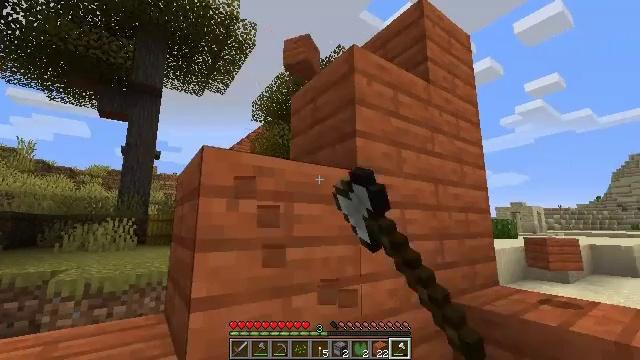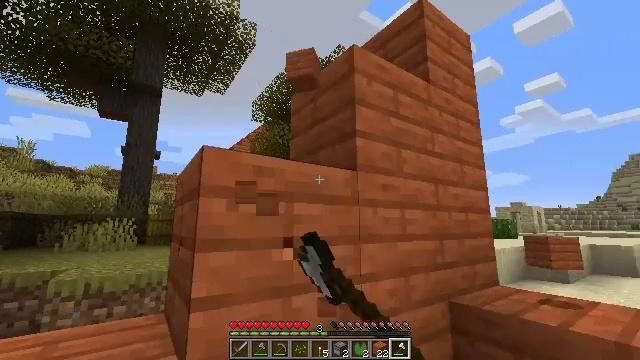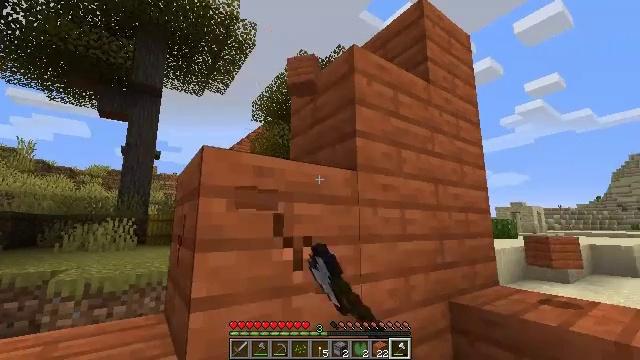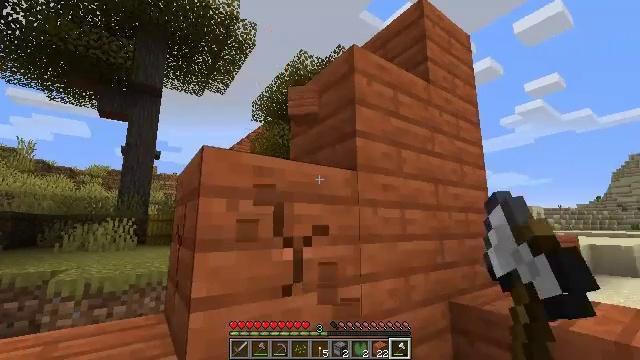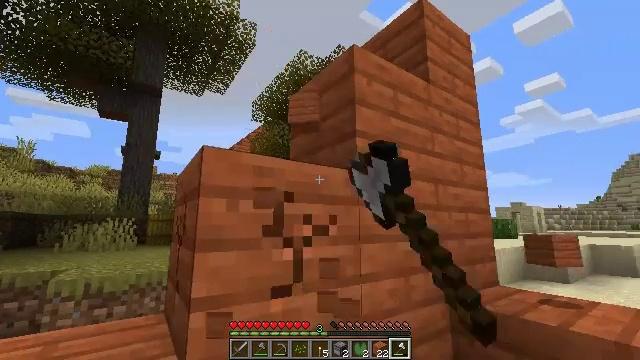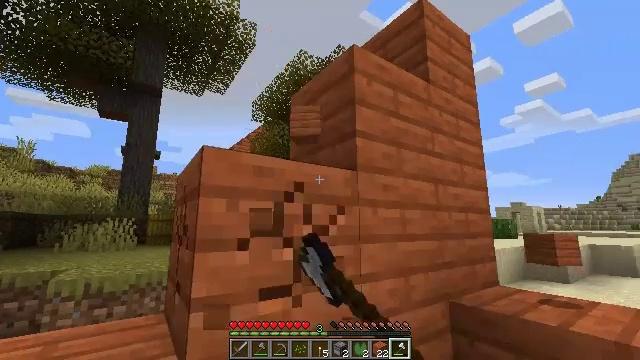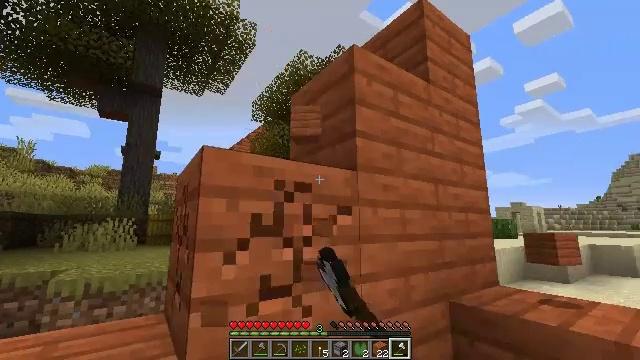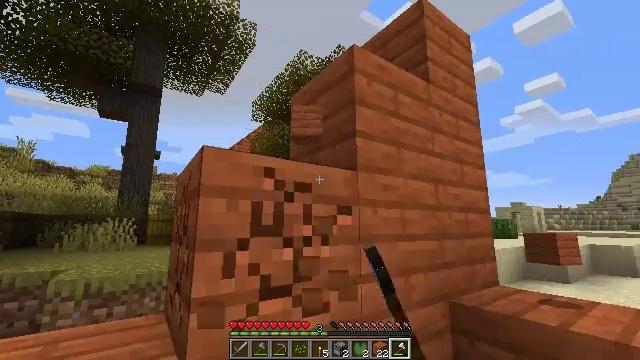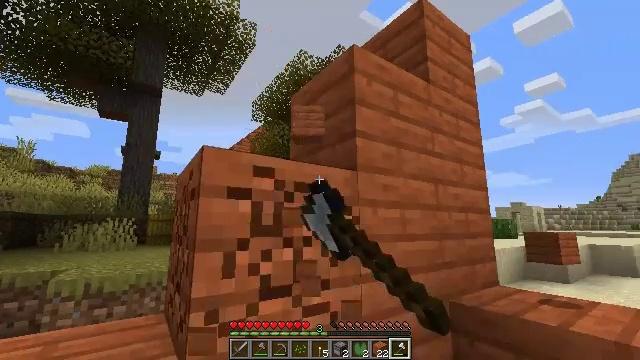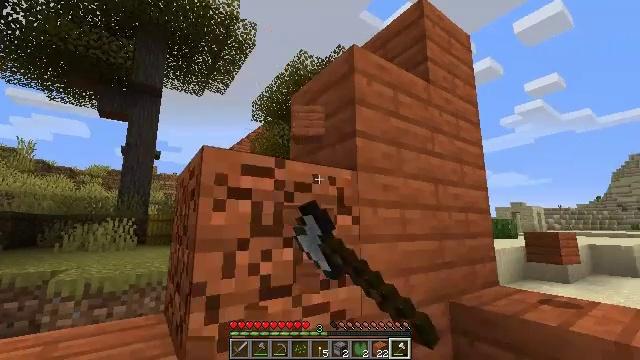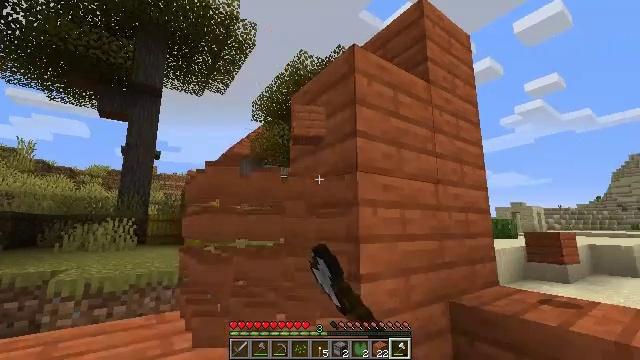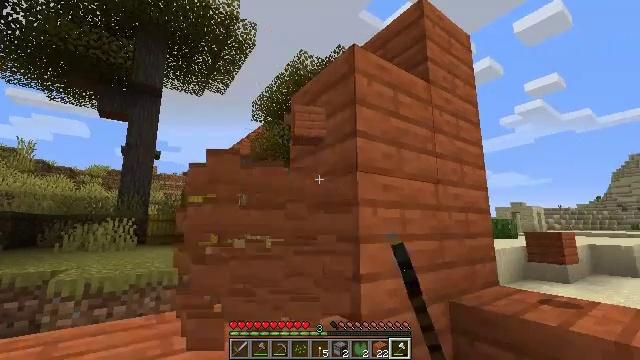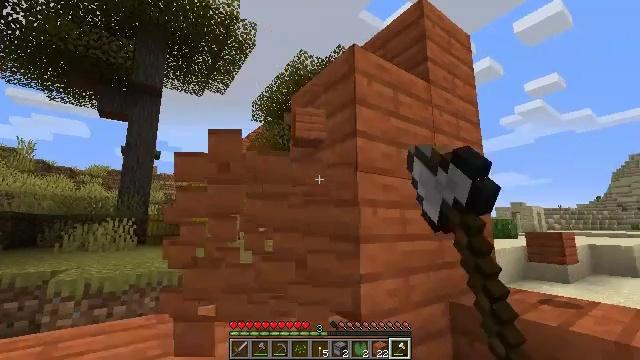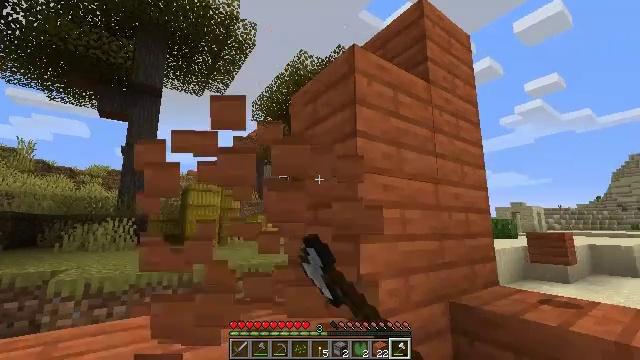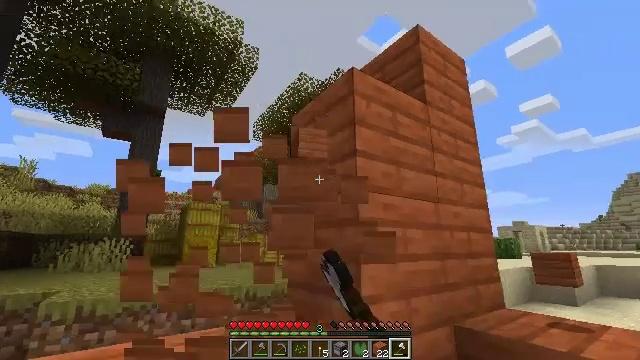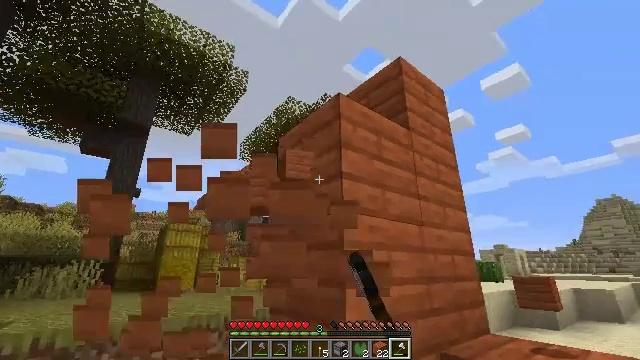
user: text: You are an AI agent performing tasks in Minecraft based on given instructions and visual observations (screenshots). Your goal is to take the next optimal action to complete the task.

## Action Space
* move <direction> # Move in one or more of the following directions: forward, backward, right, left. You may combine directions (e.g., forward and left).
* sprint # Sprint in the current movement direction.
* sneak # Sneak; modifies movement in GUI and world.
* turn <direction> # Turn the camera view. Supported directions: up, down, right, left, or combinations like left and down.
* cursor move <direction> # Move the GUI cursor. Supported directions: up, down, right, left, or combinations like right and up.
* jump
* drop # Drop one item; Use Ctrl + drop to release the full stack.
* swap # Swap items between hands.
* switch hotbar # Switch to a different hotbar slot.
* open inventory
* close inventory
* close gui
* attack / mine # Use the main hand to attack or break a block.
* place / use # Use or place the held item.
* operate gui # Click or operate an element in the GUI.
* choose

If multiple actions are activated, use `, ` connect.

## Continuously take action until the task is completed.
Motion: motion action
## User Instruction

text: Attack the acacia planks to recycle them.
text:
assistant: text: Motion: attack / mine
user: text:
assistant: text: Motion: attack / mine
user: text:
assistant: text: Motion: attack / mine
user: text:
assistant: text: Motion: attack / mine
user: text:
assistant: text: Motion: attack / mine
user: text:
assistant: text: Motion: attack / mine
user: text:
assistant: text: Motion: attack / mine
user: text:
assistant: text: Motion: attack / mine
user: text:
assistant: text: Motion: attack / mine
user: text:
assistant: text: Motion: attack / mine
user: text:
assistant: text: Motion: attack / mine
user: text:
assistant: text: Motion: attack / mine
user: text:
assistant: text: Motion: attack / mine
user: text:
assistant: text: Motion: turn up, attack / mine
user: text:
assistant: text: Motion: turn right and up, attack / mine
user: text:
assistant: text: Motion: turn right and up, attack / mine
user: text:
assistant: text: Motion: turn right and up, attack / mine
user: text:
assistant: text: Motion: turn up, attack / mine
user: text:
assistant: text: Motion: attack / mine
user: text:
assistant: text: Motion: attack / mine
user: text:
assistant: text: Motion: attack / mine
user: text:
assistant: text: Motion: attack / mine
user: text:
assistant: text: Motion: attack / mine
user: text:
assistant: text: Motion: attack / mine
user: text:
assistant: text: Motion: turn left and down, attack / mine
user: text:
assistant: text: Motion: move forward, turn left and down, attack / mine
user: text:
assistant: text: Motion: move forward, turn down, attack / mine
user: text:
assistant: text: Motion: move forward, turn down, attack / mine
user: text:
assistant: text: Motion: move forward, attack / mine
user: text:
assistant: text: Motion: move forward, attack / mine